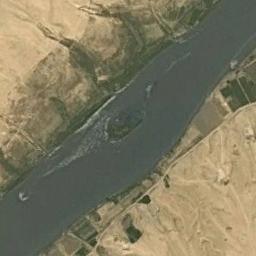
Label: river